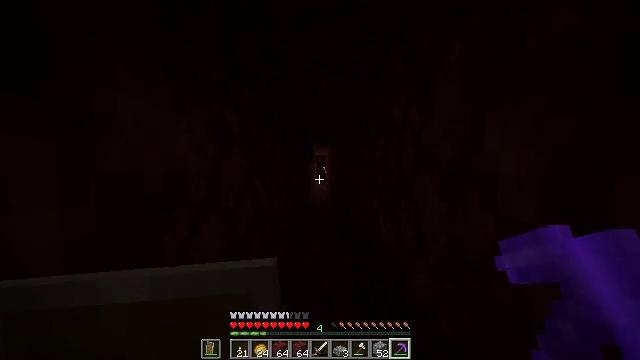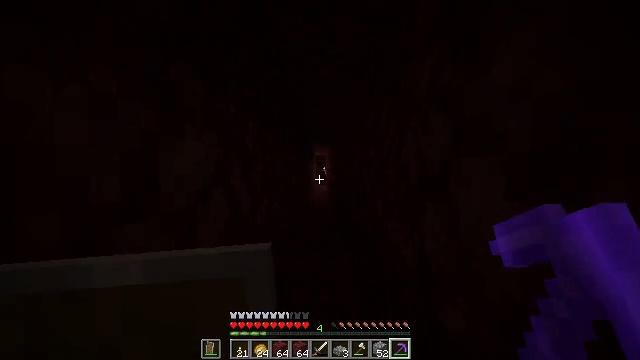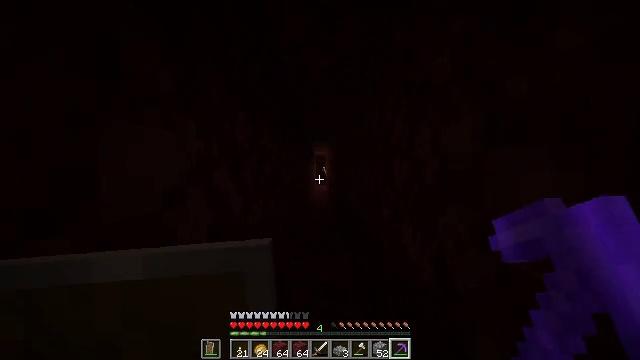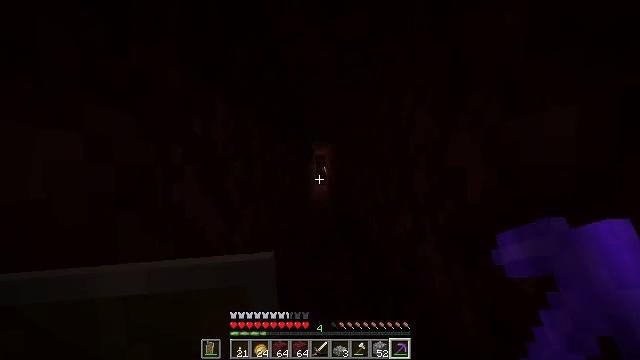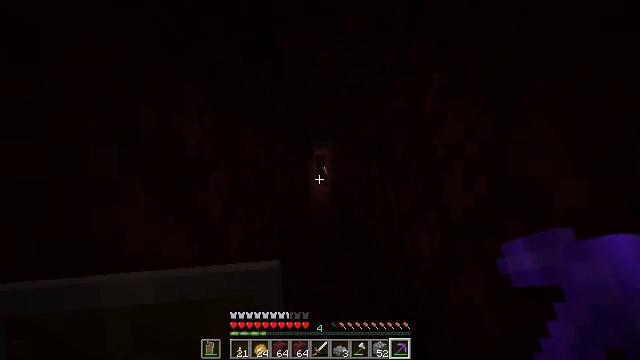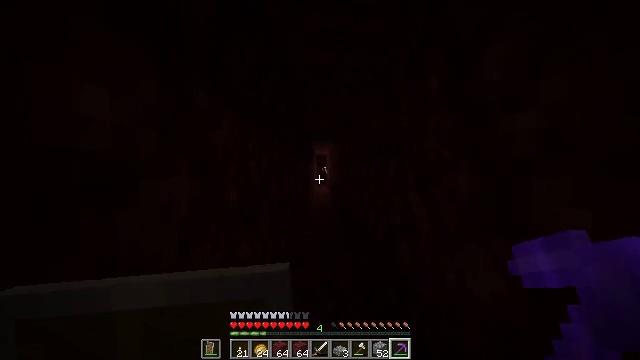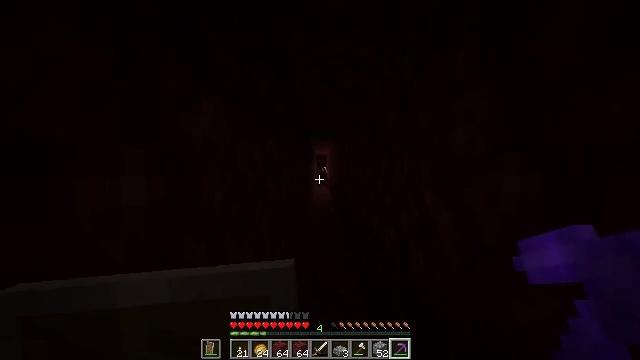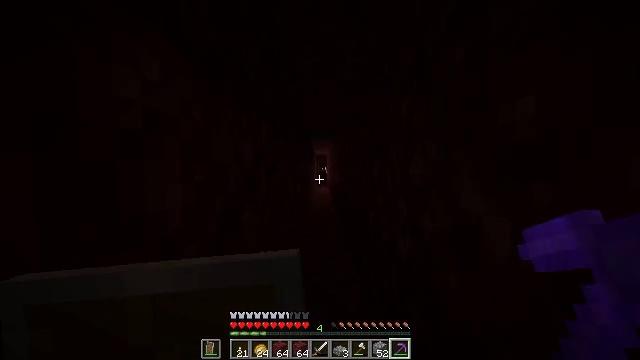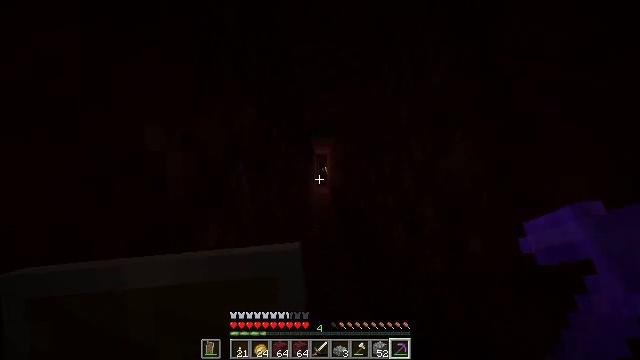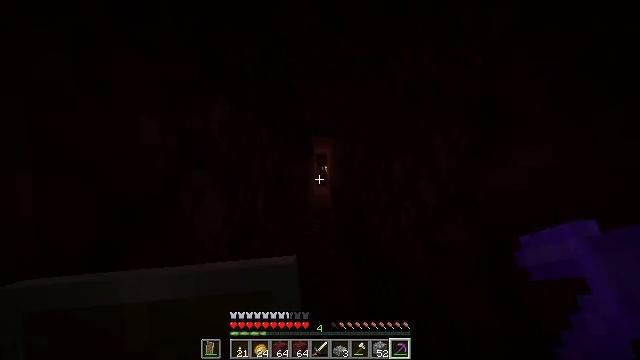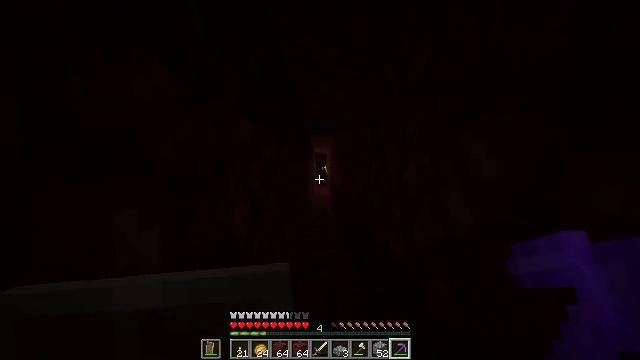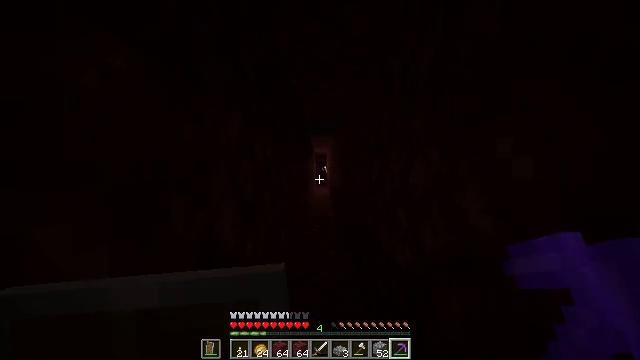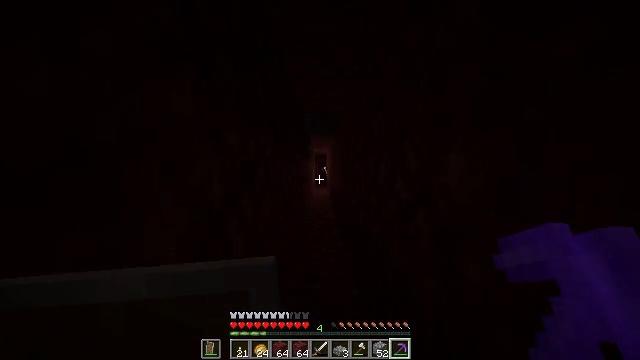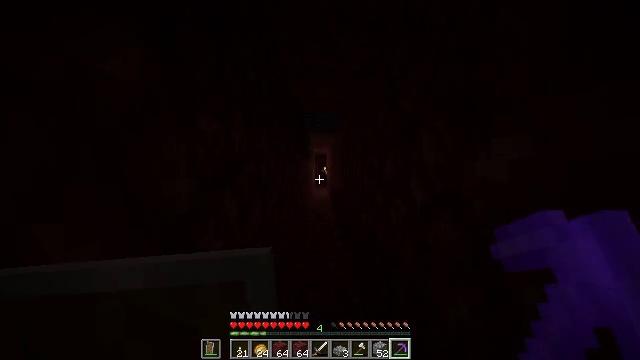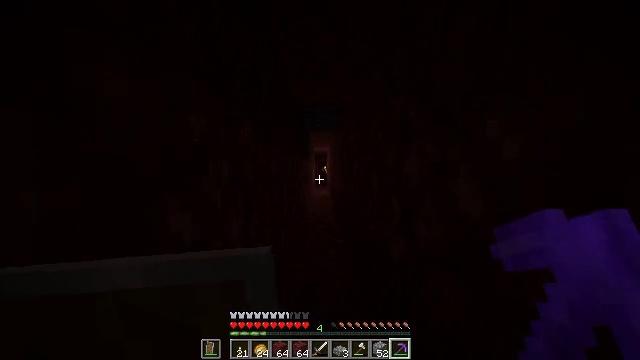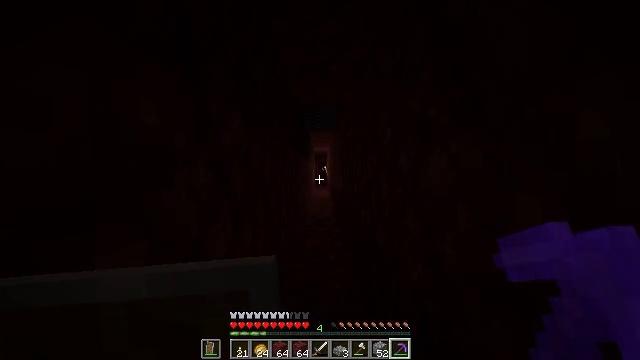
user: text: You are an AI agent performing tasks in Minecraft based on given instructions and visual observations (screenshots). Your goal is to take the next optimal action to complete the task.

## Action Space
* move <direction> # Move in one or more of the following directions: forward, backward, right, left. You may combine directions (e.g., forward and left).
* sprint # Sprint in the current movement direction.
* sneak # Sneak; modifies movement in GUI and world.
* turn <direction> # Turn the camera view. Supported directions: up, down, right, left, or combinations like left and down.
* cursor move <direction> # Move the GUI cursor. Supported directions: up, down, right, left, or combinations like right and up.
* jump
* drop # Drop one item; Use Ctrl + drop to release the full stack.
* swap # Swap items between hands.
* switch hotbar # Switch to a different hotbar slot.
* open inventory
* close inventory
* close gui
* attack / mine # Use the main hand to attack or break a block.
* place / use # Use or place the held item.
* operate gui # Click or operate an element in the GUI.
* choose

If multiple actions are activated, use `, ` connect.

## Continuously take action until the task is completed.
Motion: motion action
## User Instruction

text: craft item air
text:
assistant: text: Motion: move forward
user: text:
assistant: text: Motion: move forward
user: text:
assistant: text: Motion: move forward
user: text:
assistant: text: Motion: move forward
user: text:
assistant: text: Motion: move forward
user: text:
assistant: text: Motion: move forward
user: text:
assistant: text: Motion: move forward
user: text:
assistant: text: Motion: move forward
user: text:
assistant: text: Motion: move forward
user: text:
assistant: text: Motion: move forward
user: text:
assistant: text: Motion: move forward
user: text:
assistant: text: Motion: move forward
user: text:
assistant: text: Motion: move forward
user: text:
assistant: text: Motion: move forward
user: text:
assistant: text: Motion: move forward
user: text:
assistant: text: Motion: move forward
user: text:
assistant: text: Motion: move forward
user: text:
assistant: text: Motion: move forward
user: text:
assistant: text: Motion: move forward
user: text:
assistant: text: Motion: move forward
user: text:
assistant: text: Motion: move forward
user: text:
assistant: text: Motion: move forward
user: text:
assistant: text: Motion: move forward
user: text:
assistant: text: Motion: move forward
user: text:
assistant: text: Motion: move forward
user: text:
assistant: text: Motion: move forward
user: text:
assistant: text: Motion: move forward
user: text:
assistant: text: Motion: move forward
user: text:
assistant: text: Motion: move forward
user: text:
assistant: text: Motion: move forward